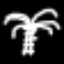
Label: palm tree